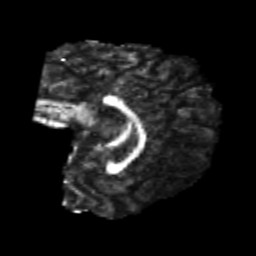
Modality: FA
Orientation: sagittal
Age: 22
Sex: male
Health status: healthy
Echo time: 0.074 s